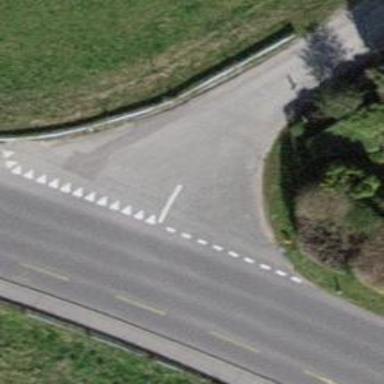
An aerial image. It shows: Road with "give way" sign.